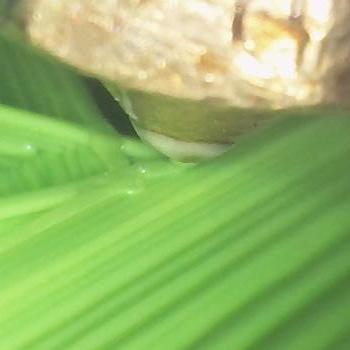
Flow rate: 84%